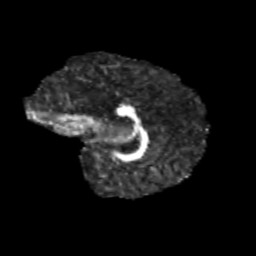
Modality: FA
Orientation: sagittal
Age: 9
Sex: female
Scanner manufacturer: siemens
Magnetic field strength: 3 T
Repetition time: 3.8 s
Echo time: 0.07 s